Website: ulta-beauty
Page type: billing-address
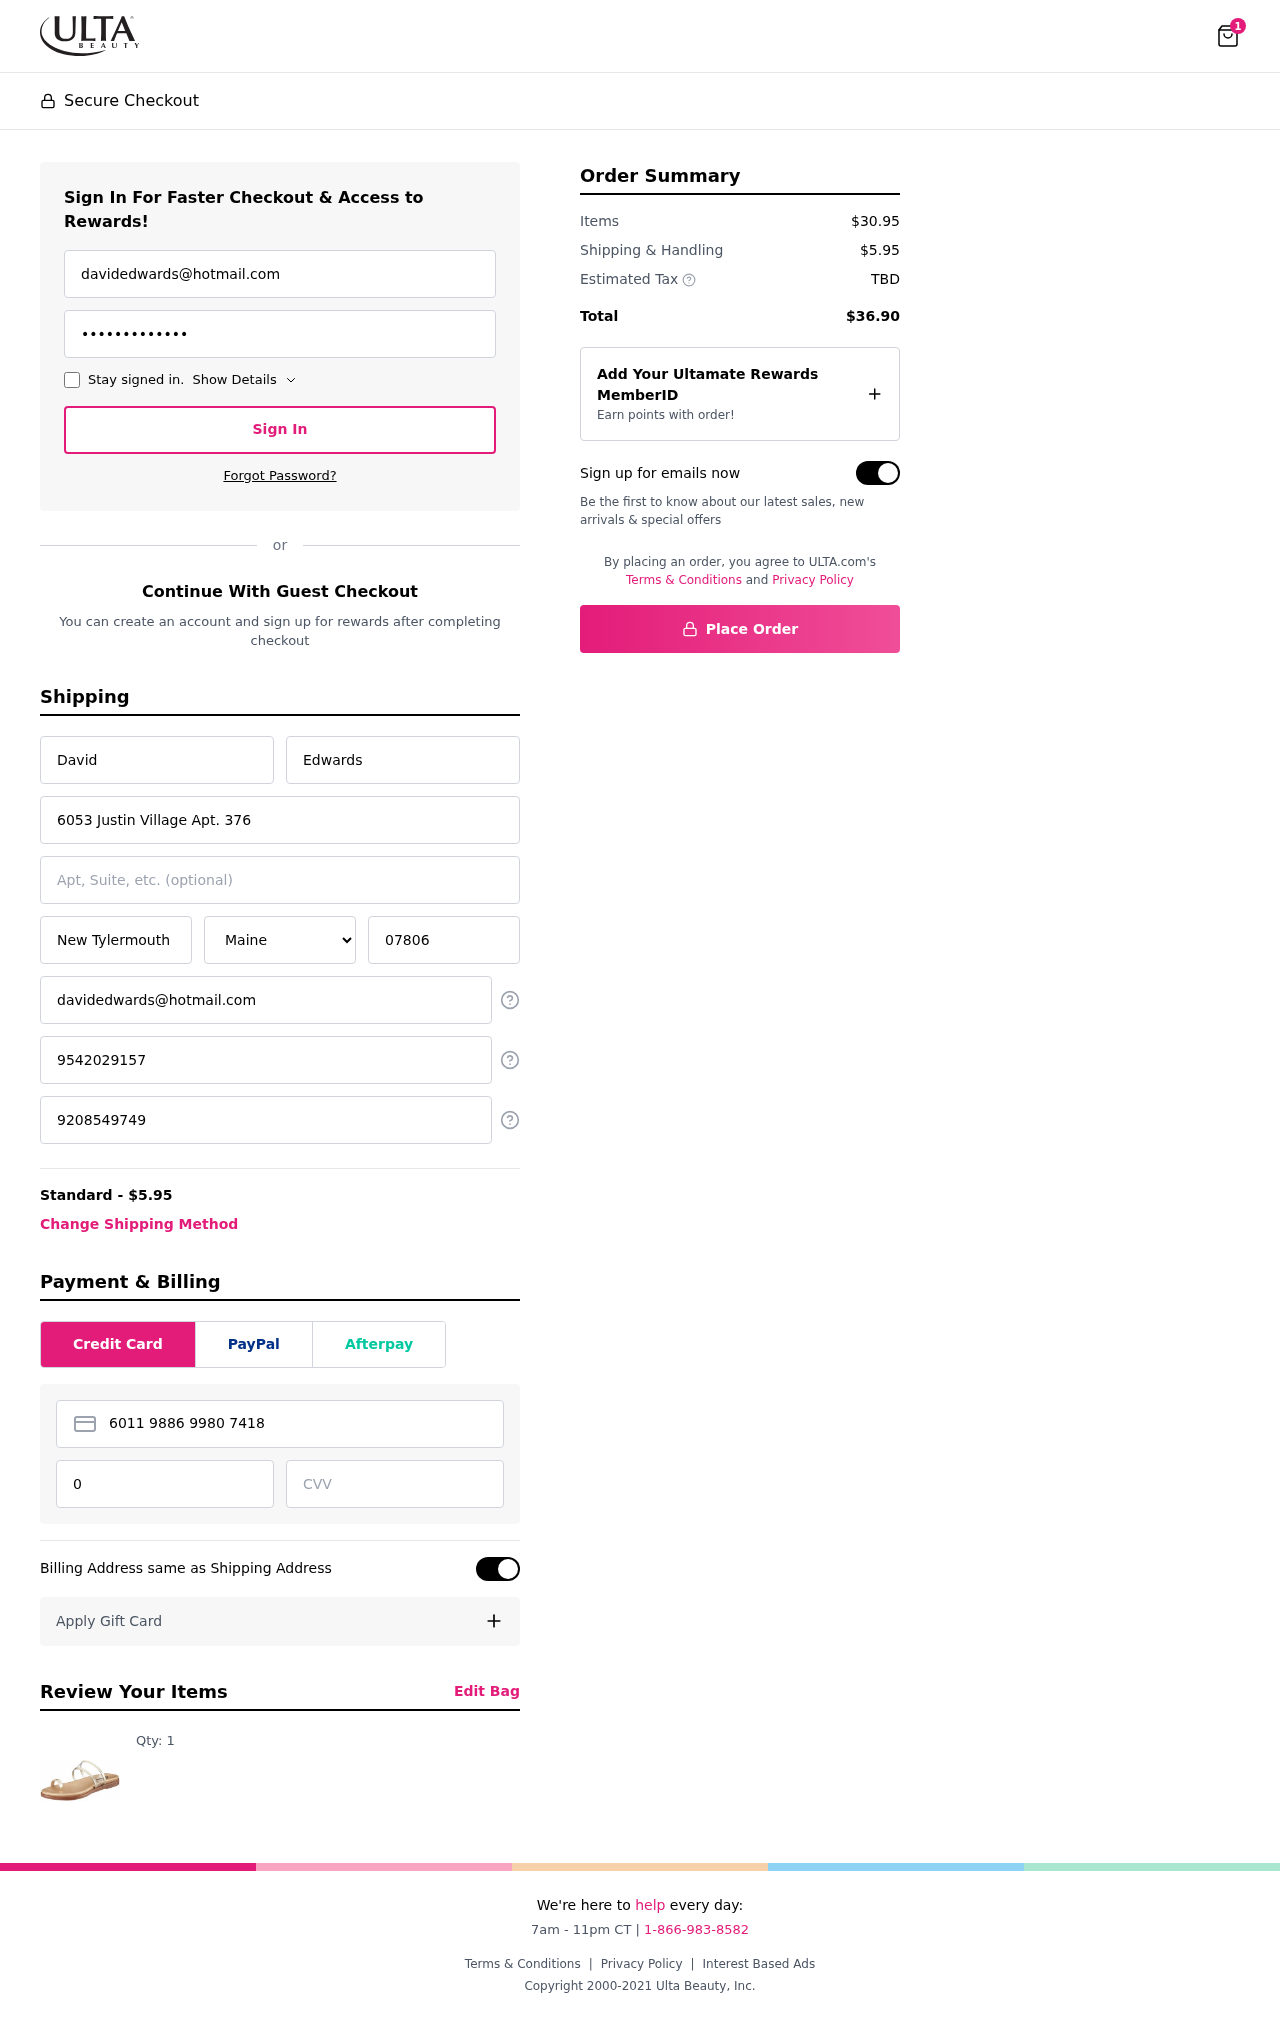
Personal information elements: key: PII_STATE
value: Maine
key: PII_EMAIL
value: davidedwards@hotmail.com
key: PII_FIRSTNAME
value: David
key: PII_LASTNAME
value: Edwards
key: PII_STREET
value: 6053 Justin Village Apt. 376
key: PII_CITY
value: New Tylermouth
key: PII_POSTCODE
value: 07806
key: PII_PHONE
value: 9542029157
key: PII_ALT_PHONE
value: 9208549749
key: PII_CARD_NUMBER
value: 6011 9886 9980 7418
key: PII_CARD_EXPIRY
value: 01/30
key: PII_CARD_CVV
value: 675
Product elements: key: PRODUCT1_QUANTITY
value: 1
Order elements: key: ORDER_NUM_ITEMS
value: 1
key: ORDER_SHIPPING_COST
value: $5.95
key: ORDER_SUBTOTAL
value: $30.95
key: ORDER_TOTAL
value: $36.90